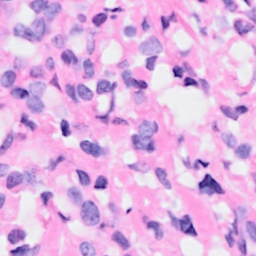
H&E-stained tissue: Breast